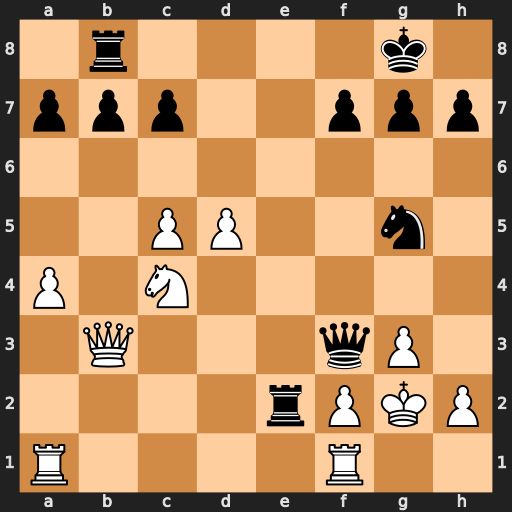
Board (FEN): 1r4k1/ppp2ppp/8/2PP2n1/P1N5/1Q3qP1/4rPKP/R4R2
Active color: w
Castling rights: -
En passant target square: -
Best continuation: Qxf3 Nxf3 Kxf3